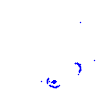
Particle: proton